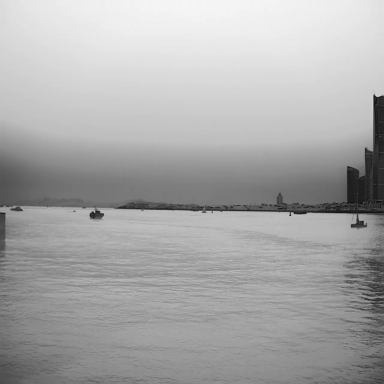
There are five objects shown in the infrared image, including two sailboats, a container_ship, and two bulk_carriers.